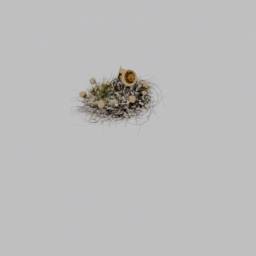
Label: decoration